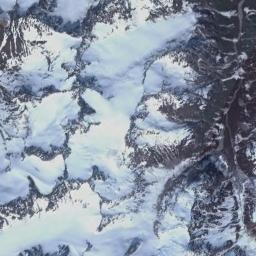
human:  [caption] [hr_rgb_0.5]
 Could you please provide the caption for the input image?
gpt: The snowberg has some valley glaciers but some ridges are not covered by glaciers .

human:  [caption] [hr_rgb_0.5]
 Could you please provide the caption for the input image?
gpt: There is snow on the part of the snowberg .

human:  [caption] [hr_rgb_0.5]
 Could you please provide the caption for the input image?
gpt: A snow-covered mountain covered in large areas .

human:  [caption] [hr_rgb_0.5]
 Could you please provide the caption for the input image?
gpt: The snow berg is consist of bare land and white snow .

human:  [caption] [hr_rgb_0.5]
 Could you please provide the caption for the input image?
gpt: The snowberg is covered with snow and some bare land .